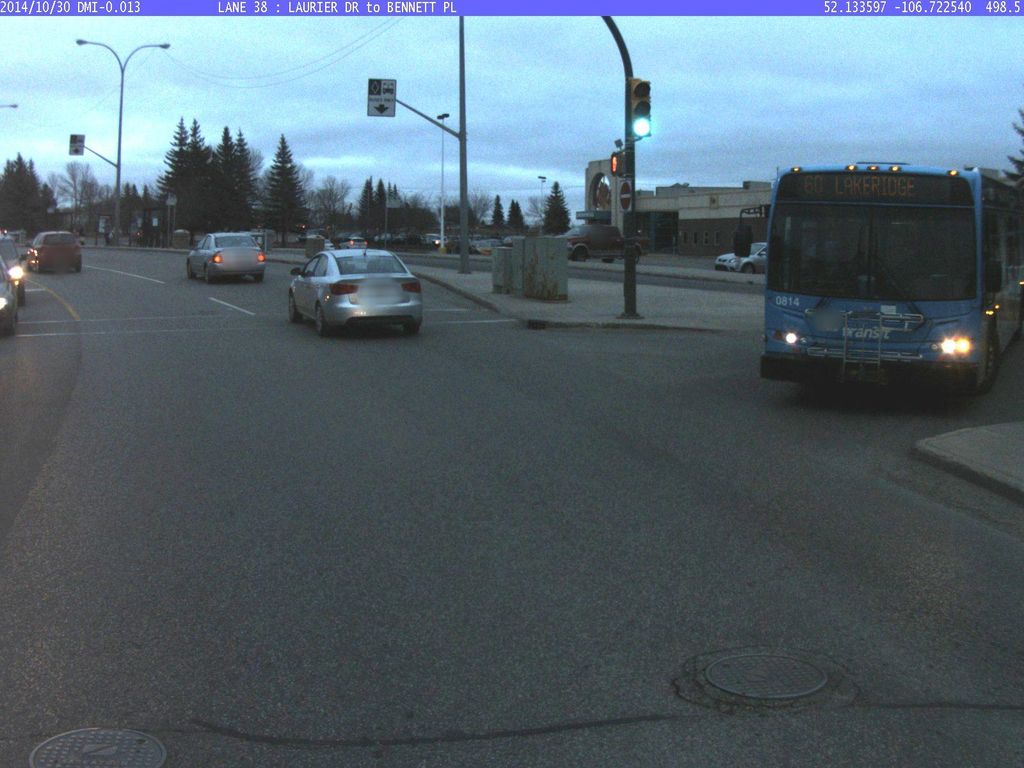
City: saskatoon